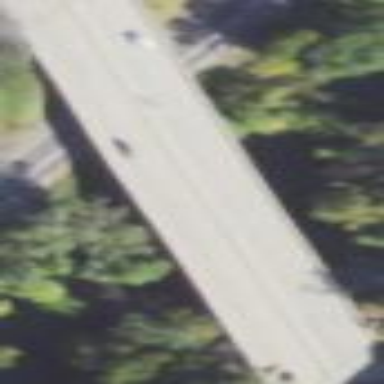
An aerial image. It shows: Man-made bridge.